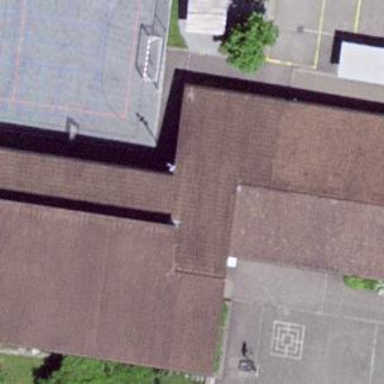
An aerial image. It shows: Primary school building.